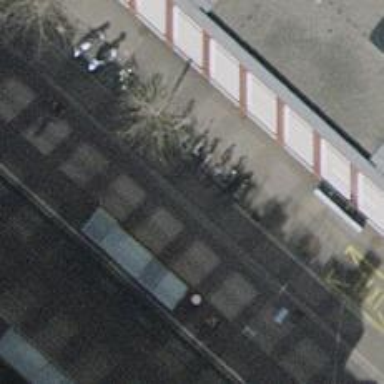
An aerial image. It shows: Bicycle parking area with stands available.